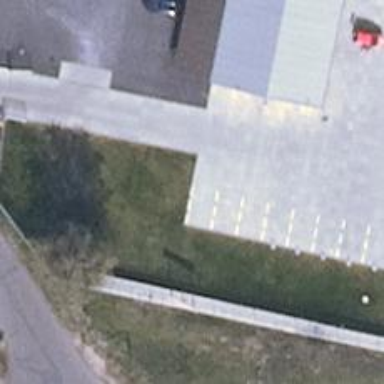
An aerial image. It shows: Parking aisle designated as service road.